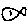
Label: fish